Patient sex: M
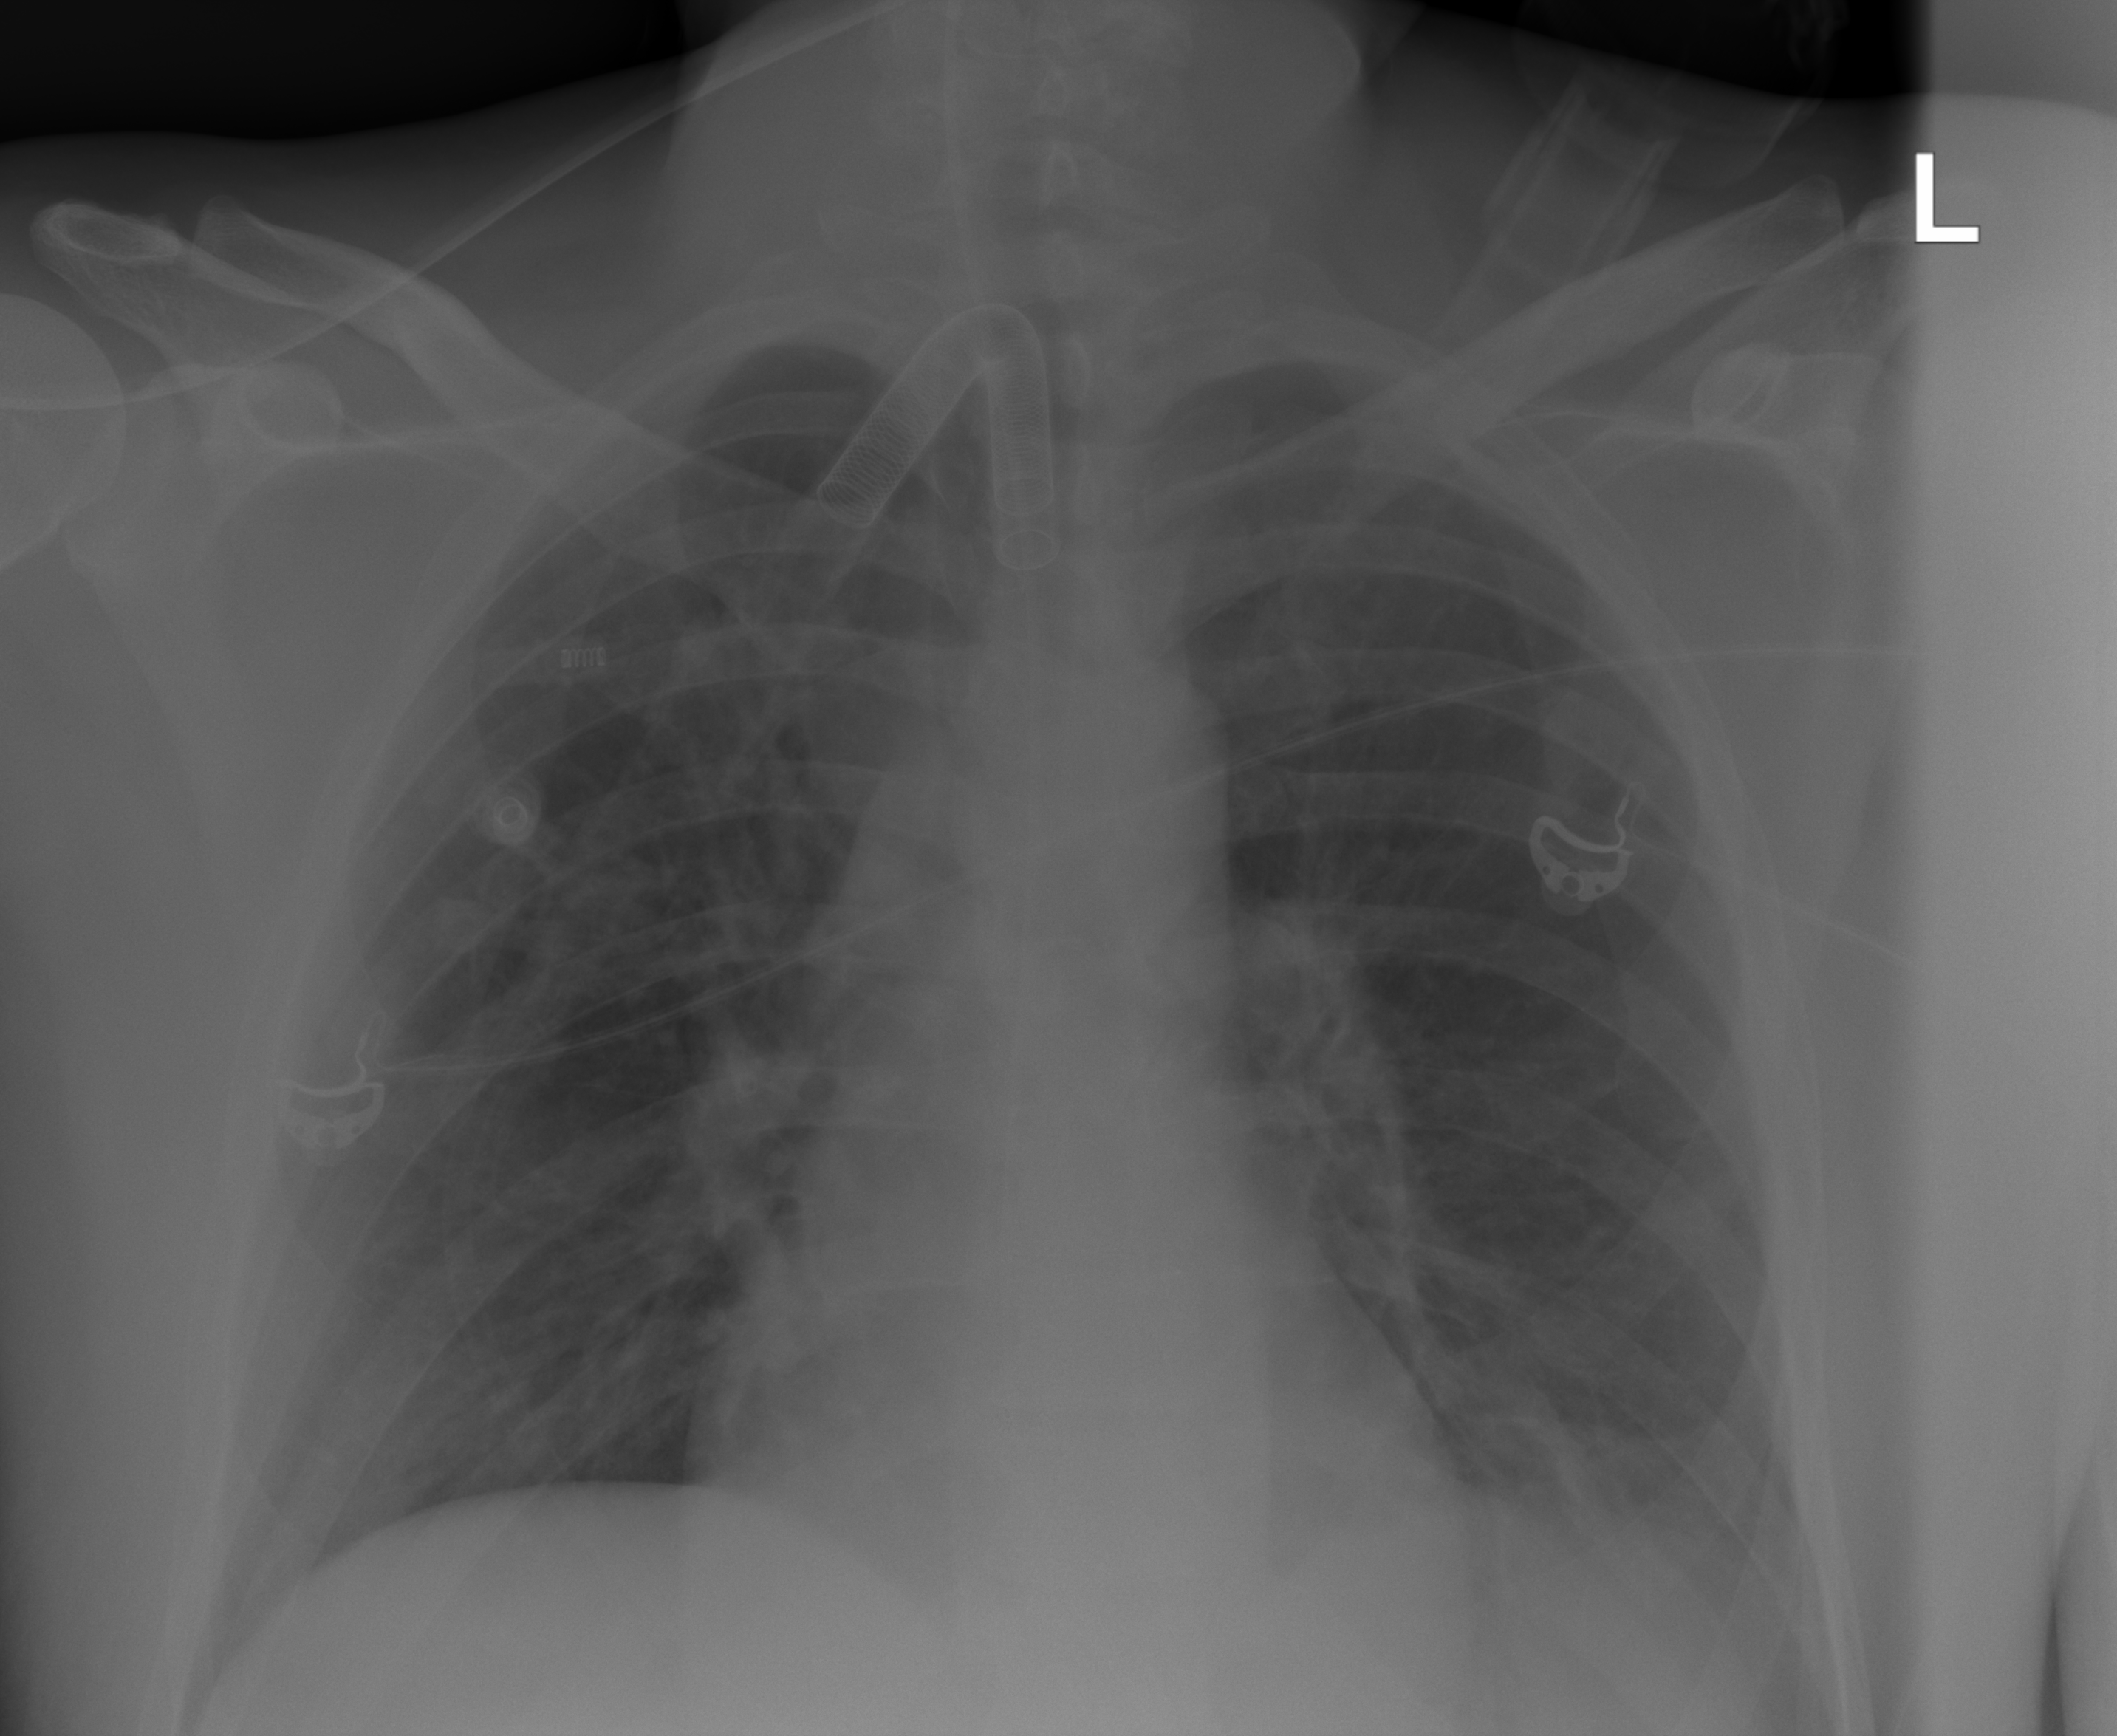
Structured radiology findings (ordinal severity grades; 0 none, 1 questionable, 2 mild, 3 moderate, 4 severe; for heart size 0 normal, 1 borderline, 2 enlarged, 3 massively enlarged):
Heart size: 0
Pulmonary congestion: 1
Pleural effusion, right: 0
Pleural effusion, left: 2
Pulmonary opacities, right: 2
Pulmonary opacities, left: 0
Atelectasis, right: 2
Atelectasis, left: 2